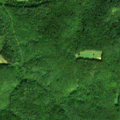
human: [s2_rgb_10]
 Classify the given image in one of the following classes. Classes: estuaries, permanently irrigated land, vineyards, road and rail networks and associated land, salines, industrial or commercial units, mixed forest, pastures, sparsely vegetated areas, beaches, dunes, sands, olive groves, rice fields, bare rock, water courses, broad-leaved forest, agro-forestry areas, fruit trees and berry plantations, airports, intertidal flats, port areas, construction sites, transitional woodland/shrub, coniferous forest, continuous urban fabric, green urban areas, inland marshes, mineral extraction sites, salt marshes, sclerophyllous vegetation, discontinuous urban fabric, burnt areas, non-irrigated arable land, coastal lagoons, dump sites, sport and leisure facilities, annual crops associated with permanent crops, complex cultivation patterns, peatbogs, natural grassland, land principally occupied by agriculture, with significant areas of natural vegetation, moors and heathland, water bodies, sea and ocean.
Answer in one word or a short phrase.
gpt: broad-leaved forest